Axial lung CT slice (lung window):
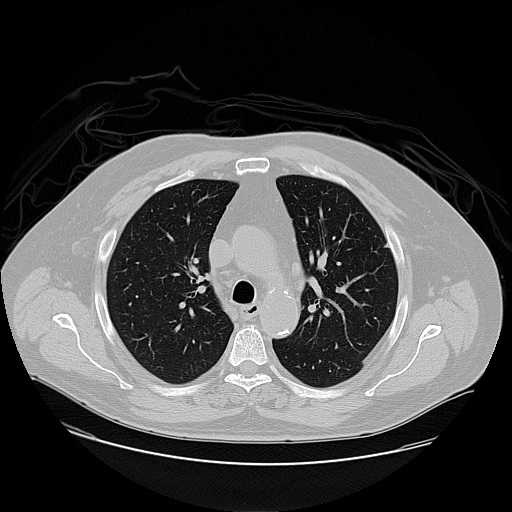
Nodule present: no